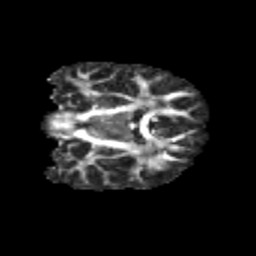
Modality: FA
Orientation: coronal
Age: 12
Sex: female
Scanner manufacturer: siemens
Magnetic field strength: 3 T
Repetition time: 3.8 s
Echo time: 0.07 s